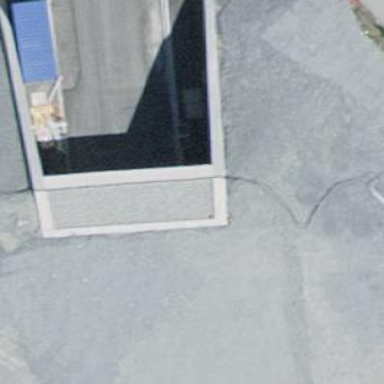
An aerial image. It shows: Retaining wall.